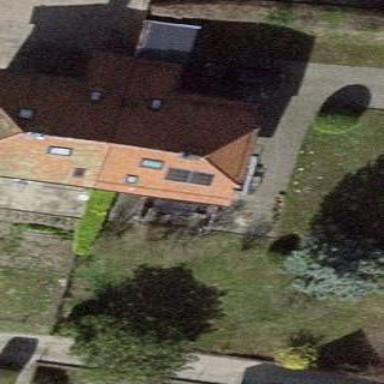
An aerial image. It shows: Detached building.